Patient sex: M
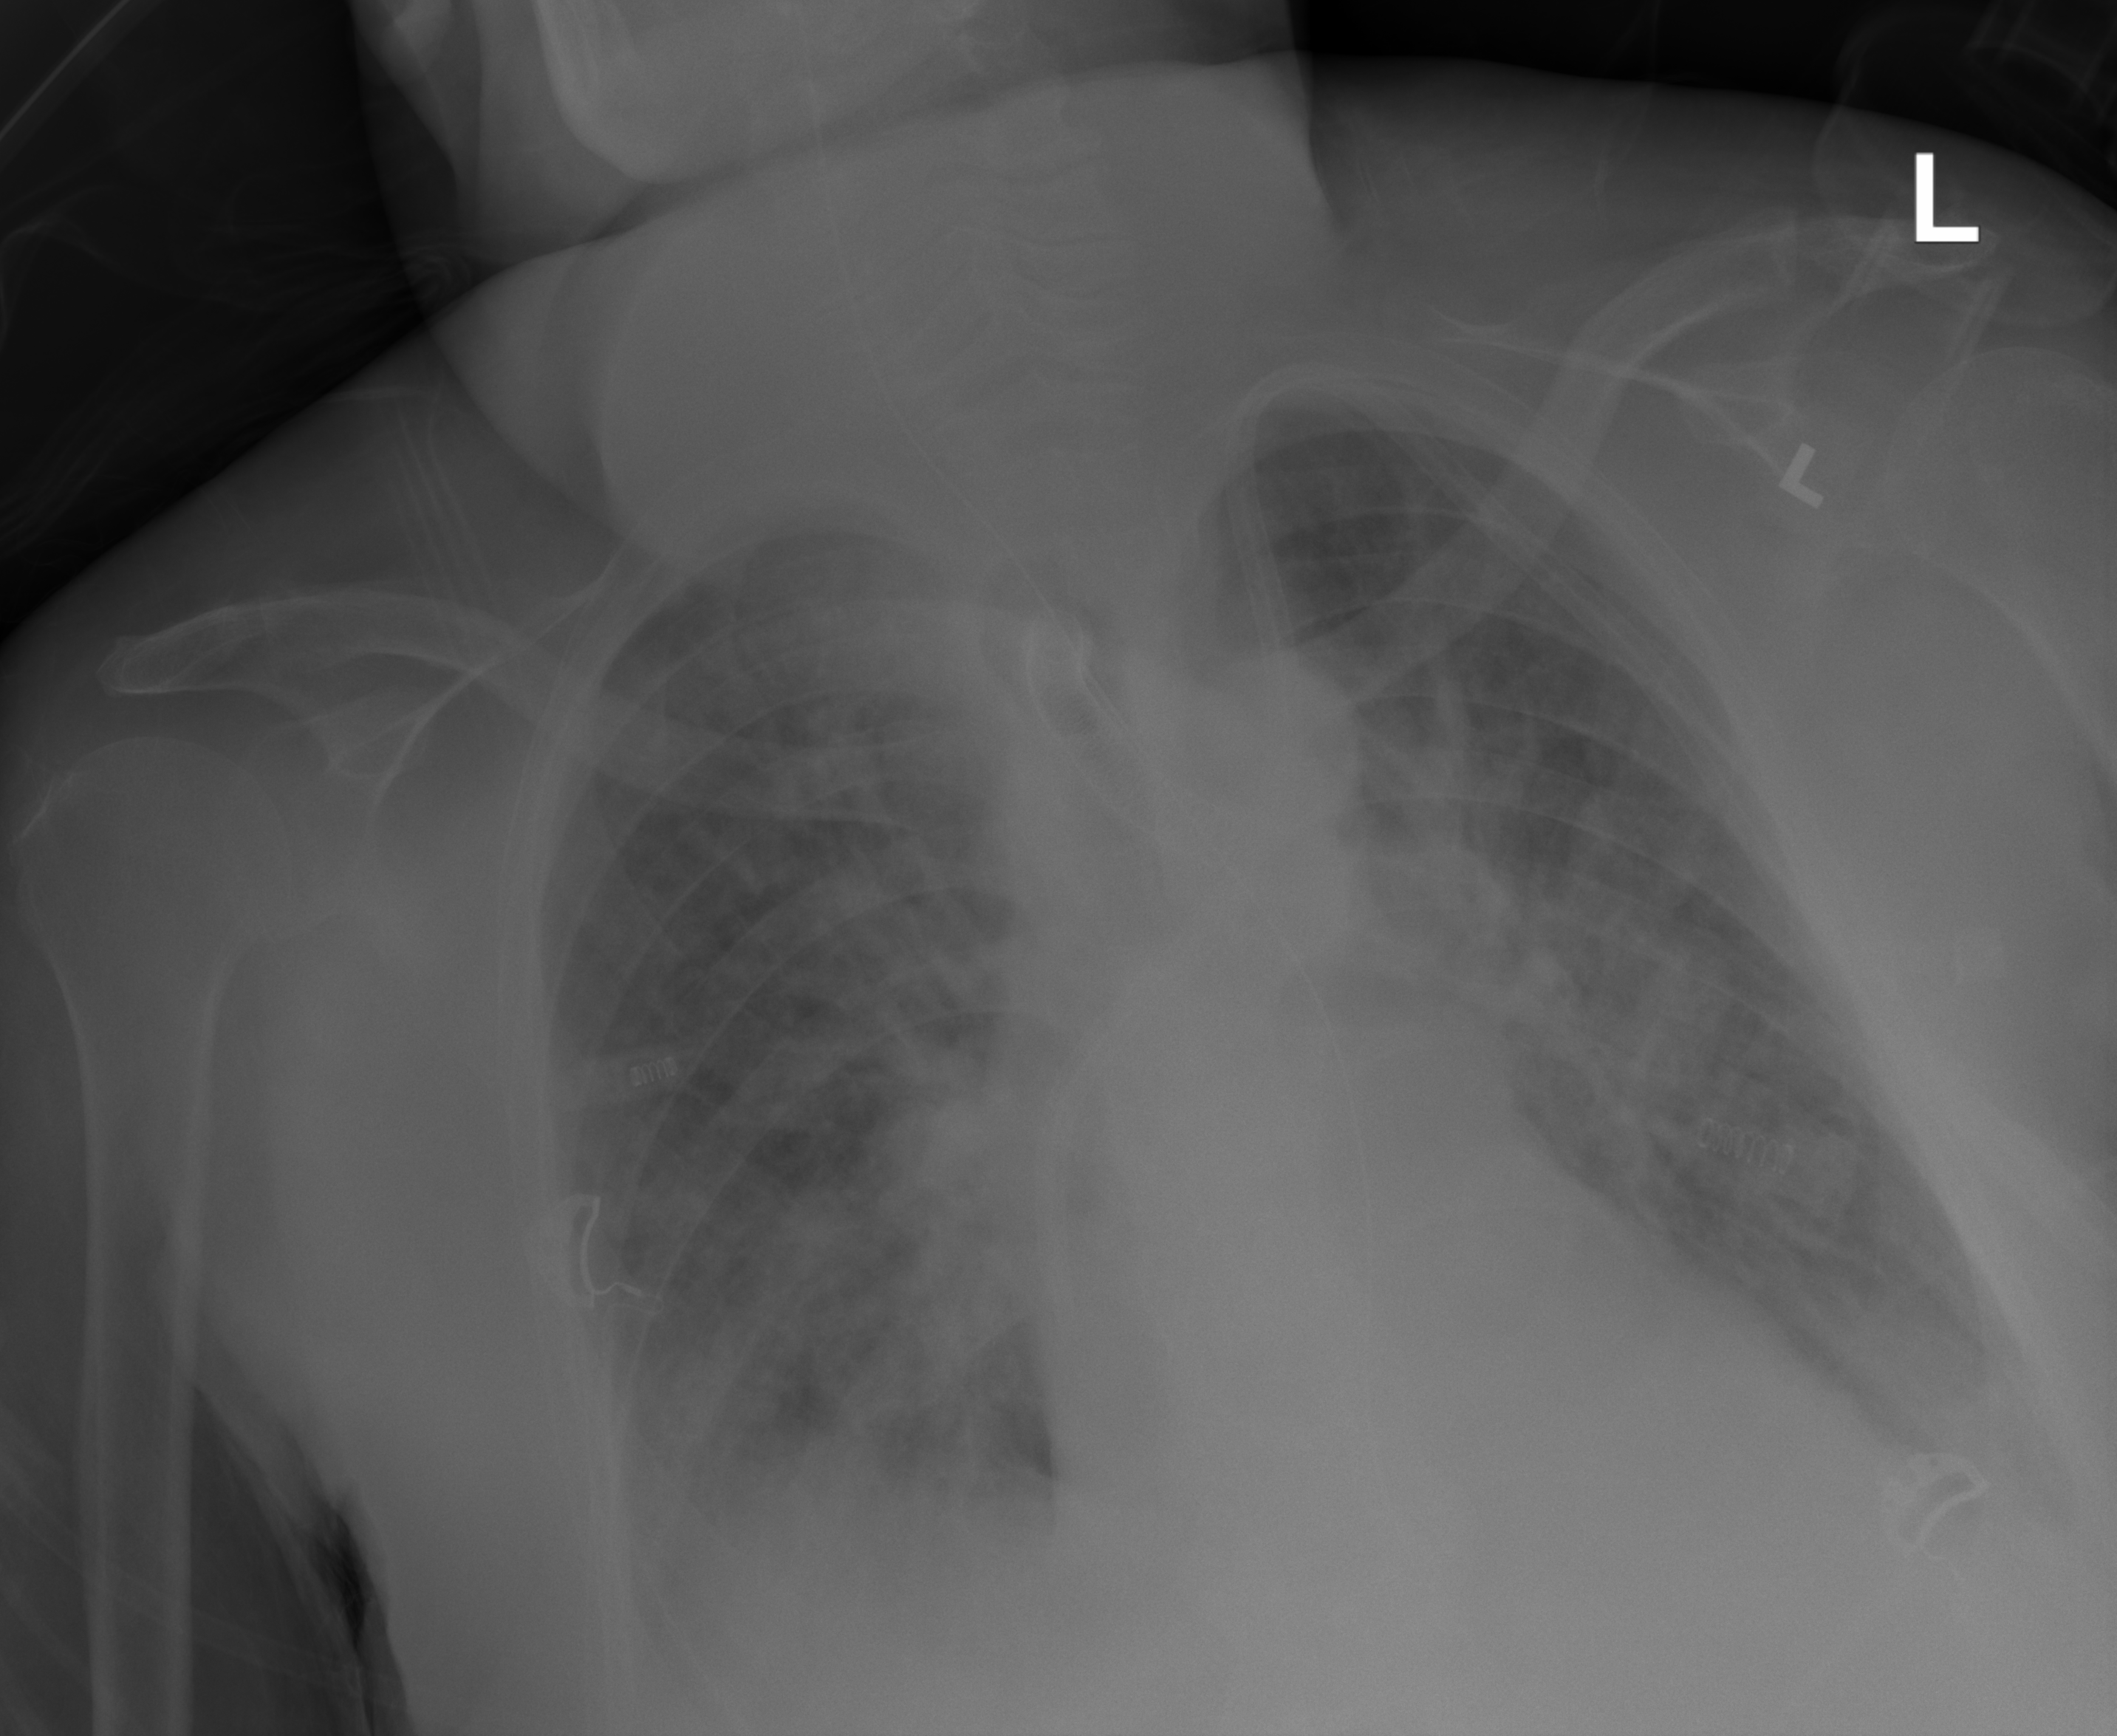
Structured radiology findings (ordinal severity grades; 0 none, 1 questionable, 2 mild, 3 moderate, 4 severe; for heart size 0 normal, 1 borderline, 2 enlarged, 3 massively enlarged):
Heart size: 2
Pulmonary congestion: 3
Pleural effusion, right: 3
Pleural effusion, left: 2
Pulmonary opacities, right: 3
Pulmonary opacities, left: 3
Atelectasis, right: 2
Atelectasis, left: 2